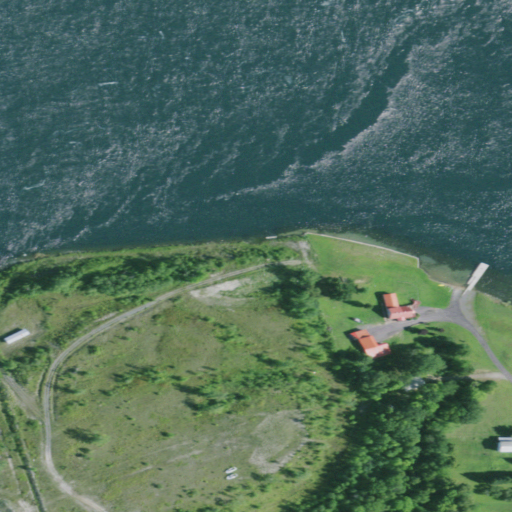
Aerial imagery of cape in New York named Raquette Point containing open water, shrub, woody wetlands, deciduous forest, pasture, medium intensity development, herbaceous wetlands, and open development